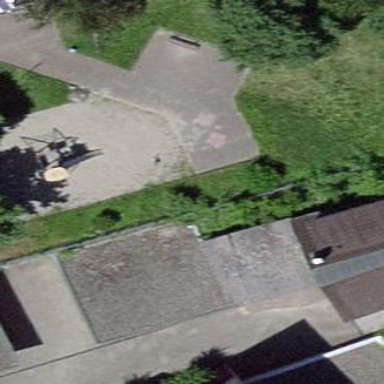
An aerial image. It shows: Playground with sand surface.